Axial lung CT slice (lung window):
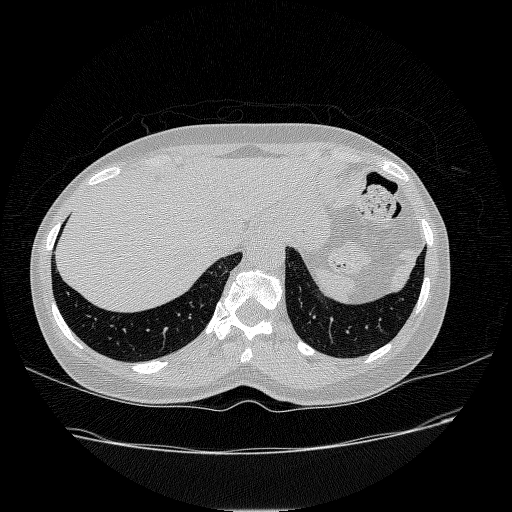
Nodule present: no